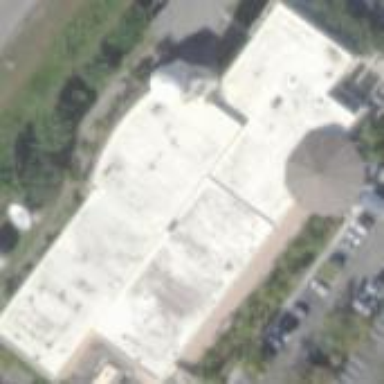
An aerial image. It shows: Television studio building.